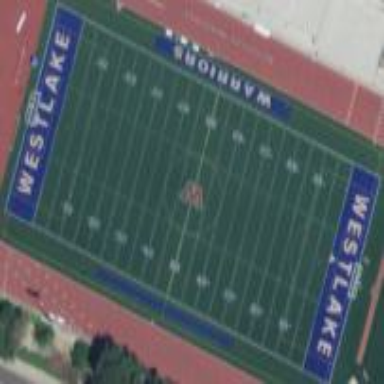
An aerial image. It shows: Pitch for American football with artificial turf surface.